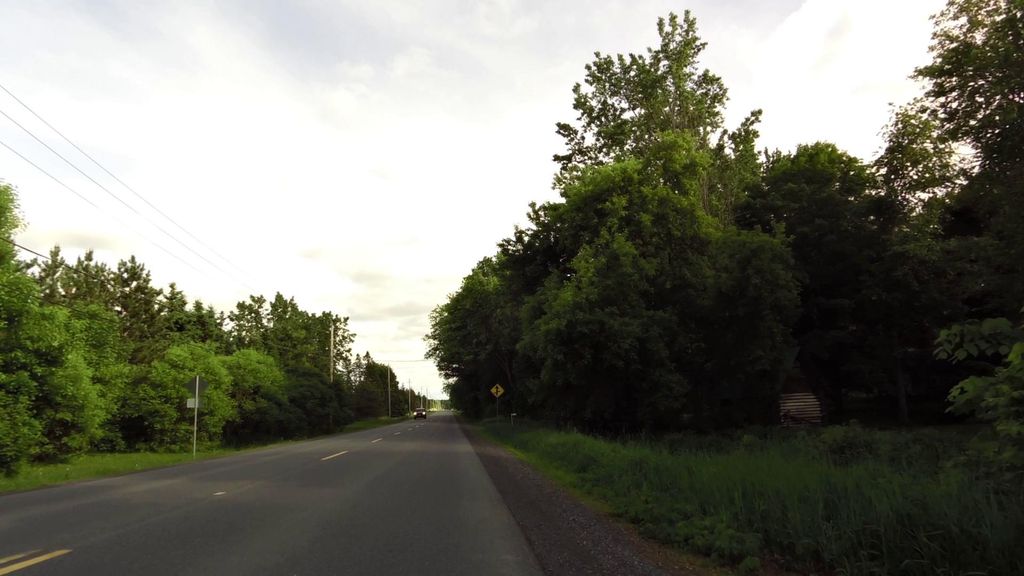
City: ottawa-gatineau